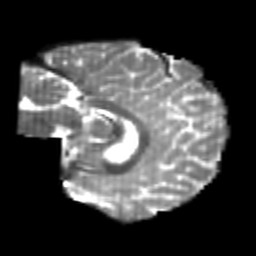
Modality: T2w
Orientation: sagittal
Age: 25
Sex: female
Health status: healthy
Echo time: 0.074 s